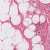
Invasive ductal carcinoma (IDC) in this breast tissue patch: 0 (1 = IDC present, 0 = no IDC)